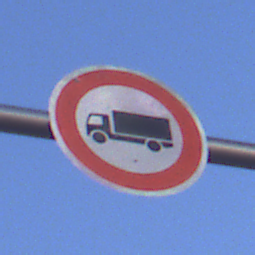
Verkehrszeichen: VerbotFuerKraftfahrzeugeUeberDreiKommaFuenfTonnen
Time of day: SunriseSunset
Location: Outdoor (Nature)
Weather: Clear
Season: NotSpecified
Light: Natural